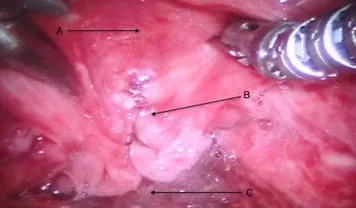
Intraoperative photo; A laryngeal surface of the epiglottis; B redundant false ventricular tissue overlying the vocal folds; C postcricoid area.
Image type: medical_photograph (other_medical_photograph)